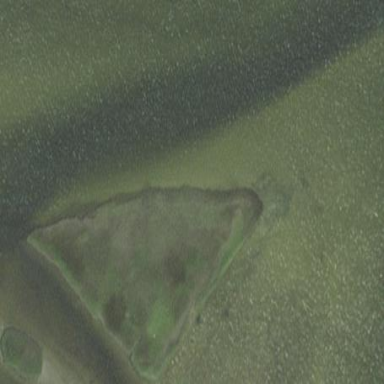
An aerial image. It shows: Tidal wetland featuring tidal flat landscape.